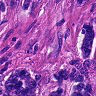
Metastatic tissue present: yes